【题型】选择题　【知识点】函数　【难度】easy
将函数$f(x)=\dfrac{x-1}{2x-x^2}$的图象向左平移1个单位长度，得到函数$g(x)$的图象，则函数$g(x)$的图象大致是（ ）
\vspace{0.5em}
\noindent A.

 B.

 C.

 D.

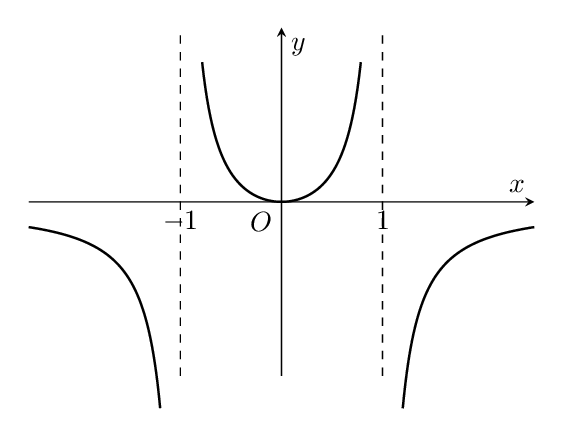
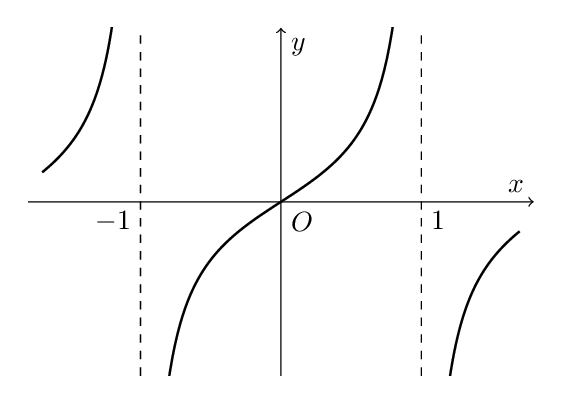
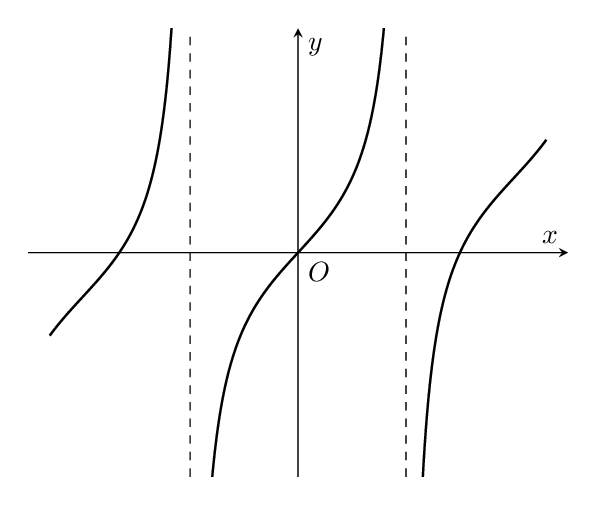
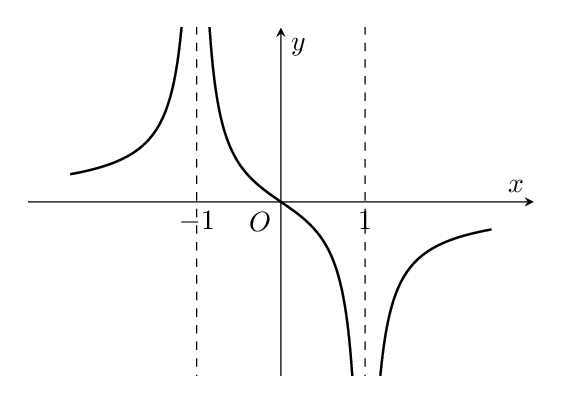
【解答】
\raggedright
\noindent 【答案】B
\noindent 【解析】$g(x)=f(x+1)=\dfrac{x+1-1}{2(x+1)-(x+1)^2}=\dfrac{x}{1-x^2}$。
因为$g(-x)=-\dfrac{x}{1-x^2}$，
即$g(x)=-g(-x)$，所以$g(x)$为奇函数，排除A；
令$g(x)=0$，解得$x=0$，即$g(x)$有唯一的零点$x=0$，排除C；
由解析式可知$g\left(\dfrac{1}{2}\right)=\dfrac{2}{3}>0$，排除D。
只有B符合条件。